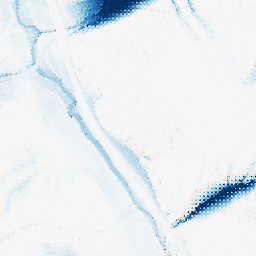
Category: morphological
Decomposition family: morphological_ellipse
Decomposition parameters: operation: closing
width: 50
height: 50
Upsampling method: regularized
Upsampling parameters: scale: 2
lambda_reg: 0.1
Upsampling scale: 2